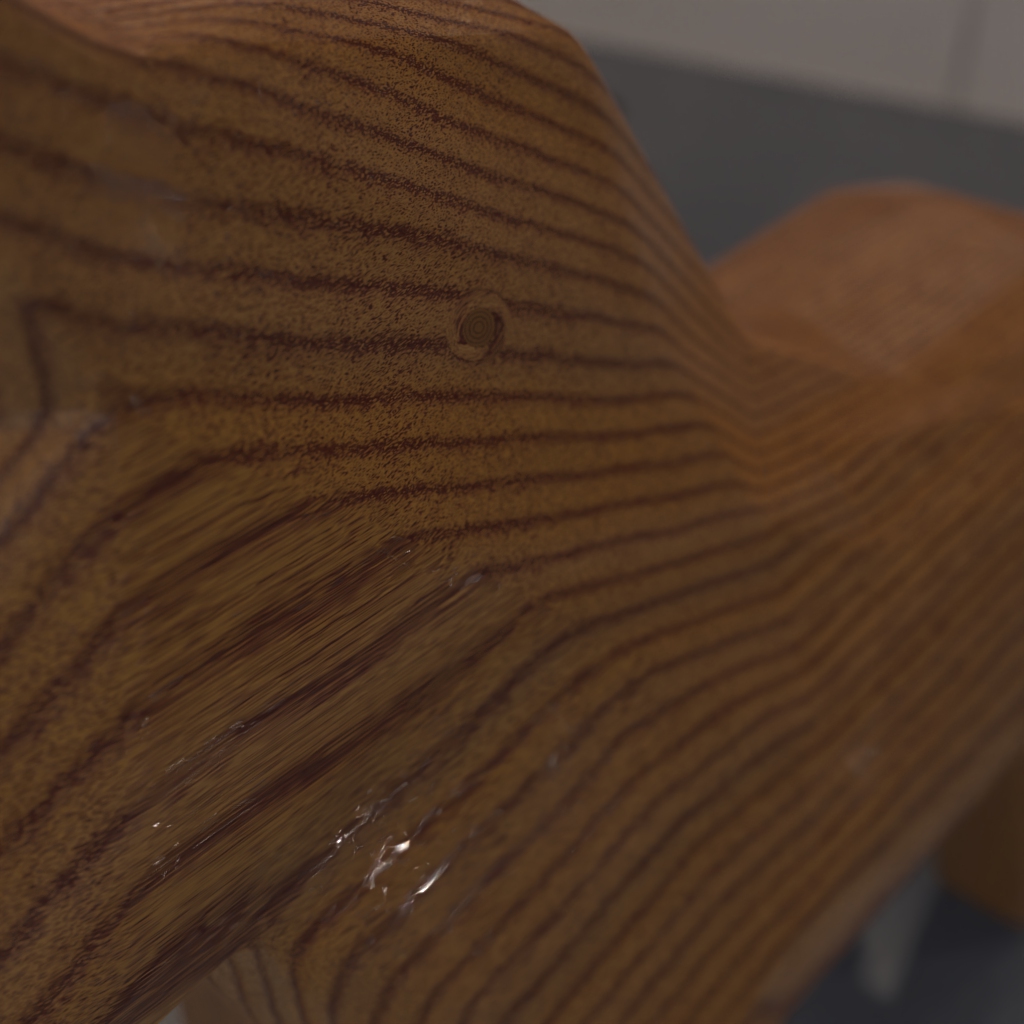
A high quality rendering of a dalahest_oak dalecarlian horse figurine made of varnished dark oak standing on a dark kitchen counter in an dark kitchen counter,extreme close-up from an overhead viewof the front right side , macro, 50 mm, f 22